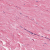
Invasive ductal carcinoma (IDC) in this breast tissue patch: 0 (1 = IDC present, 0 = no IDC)